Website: apple
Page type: billing-address
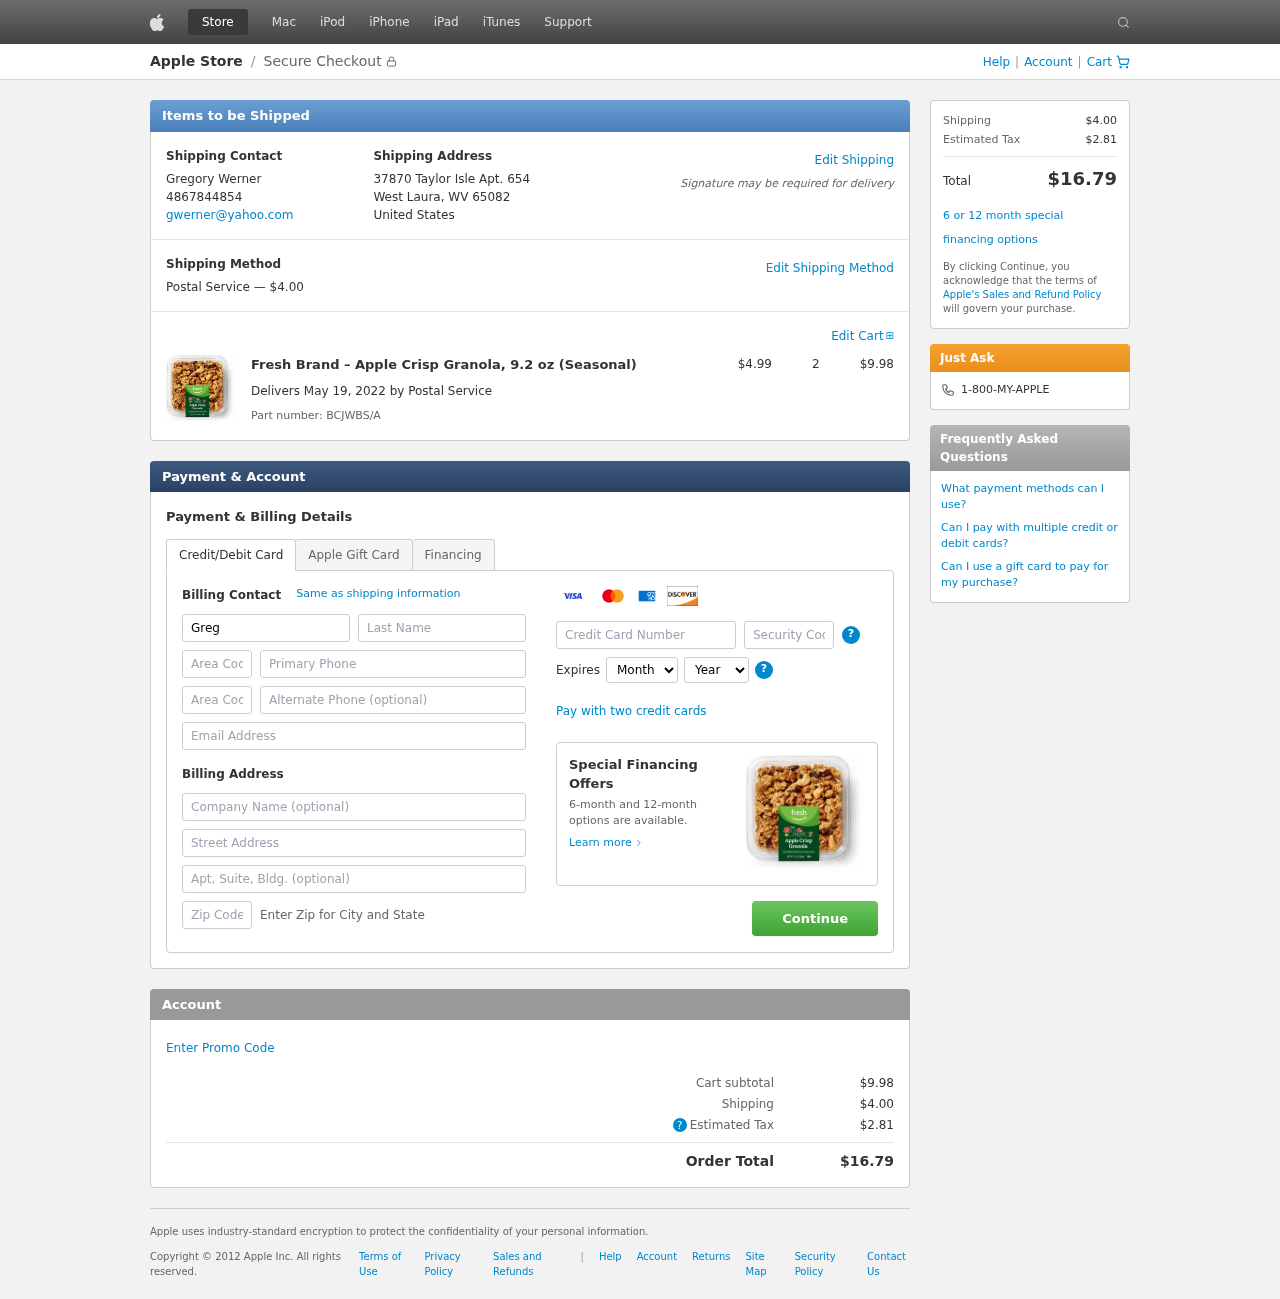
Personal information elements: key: PII_CARD_CVV
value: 568
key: PII_CARD_EXPIRY_MONTH
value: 11
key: PII_CARD_EXPIRY_YEAR
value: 27
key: PII_CARD_NUMBER
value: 2255 1950 5251 4797
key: PII_CITY_STATE_ZIP
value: West Laura, WV 65082
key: PII_COMPANY
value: Watkins, Edwards and Olson
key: PII_COUNTRY
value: United States
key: PII_EMAIL
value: gwerner@yahoo.com
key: PII_FIRSTNAME
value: Gregory
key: PII_FULLNAME
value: Gregory Werner
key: PII_LASTNAME
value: Werner
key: PII_PHONE
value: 4867844854
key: PII_PHONE_ALT
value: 9955845743
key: PII_PHONE_ALT_AREA
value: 995
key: PII_PHONE_AREA
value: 486
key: PII_POSTCODE2
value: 49513
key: PII_STREET
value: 37870 Taylor Isle Apt. 654
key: PII_STREET2
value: Suite 430
Product elements: key: PRODUCT1_NAME
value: Fresh Brand – Apple Crisp Granola, 9.2 oz (Seasonal)
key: PRODUCT1_PRICE
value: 4.99
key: PRODUCT1_QUANTITY
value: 2
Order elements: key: ORDER_SHIPPING_COST
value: $4.00
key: ORDER_SUBTOTAL
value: $9.98
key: ORDER_DELIVERY_DATE
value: May 19, 2022
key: ORDER_PART_NUMBER
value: BCJWBS/A
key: ORDER_TAX
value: $2.81
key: ORDER_TOTAL
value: $16.79